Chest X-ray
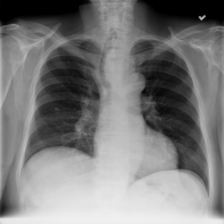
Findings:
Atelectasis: negative
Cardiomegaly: negative
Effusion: negative
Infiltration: negative
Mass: positive
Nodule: negative
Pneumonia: negative
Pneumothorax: negative
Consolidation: negative
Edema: negative
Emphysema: negative
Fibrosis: negative
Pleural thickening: negative
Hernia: negative